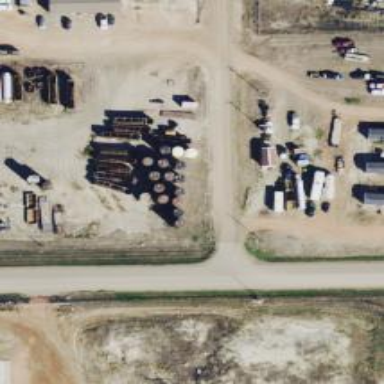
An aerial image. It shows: Storage tank that is man-made.